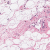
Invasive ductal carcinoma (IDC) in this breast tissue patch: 0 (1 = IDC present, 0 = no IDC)